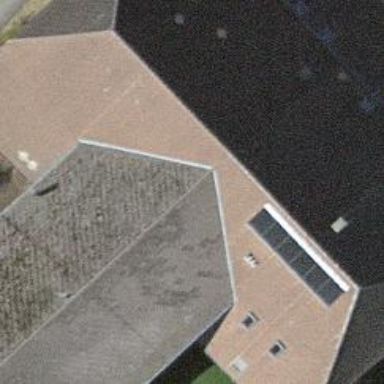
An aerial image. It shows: Farm building.